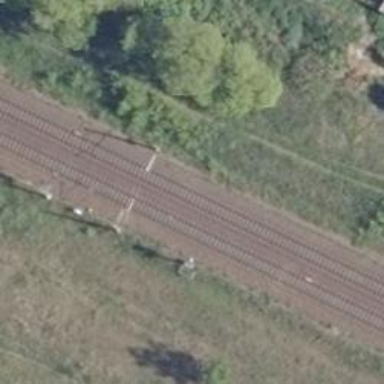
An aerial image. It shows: Solitary milestone along the railway.